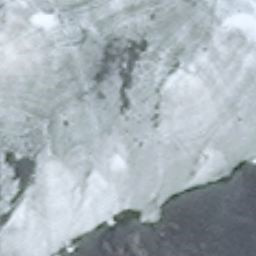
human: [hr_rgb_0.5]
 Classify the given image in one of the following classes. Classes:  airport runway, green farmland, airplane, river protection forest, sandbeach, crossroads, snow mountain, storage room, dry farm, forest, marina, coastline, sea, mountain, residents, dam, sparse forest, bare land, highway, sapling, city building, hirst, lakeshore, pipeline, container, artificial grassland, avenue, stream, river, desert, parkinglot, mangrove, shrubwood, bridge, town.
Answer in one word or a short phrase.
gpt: snow mountain